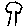
Label: tree